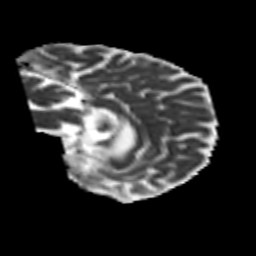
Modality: MD
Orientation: sagittal
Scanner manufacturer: siemens
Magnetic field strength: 3 T
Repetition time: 6.8 s
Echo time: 0.093 s